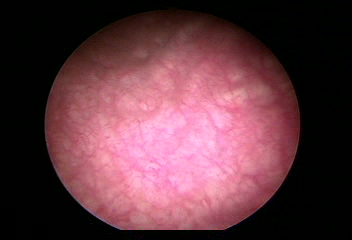
Modality: WLC
Class: Normal mucosa
Bladder cancer association: No